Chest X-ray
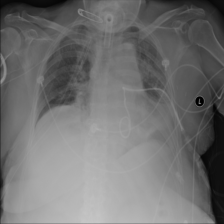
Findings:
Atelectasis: positive
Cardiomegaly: negative
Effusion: positive
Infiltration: positive
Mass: negative
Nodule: negative
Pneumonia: negative
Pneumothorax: negative
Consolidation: negative
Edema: negative
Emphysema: negative
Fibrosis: negative
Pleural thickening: negative
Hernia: negative